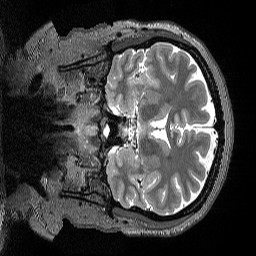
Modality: T2w
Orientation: coronal
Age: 47
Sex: female
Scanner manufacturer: siemens
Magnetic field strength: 3 T
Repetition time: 3.2 s
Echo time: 0.564 s